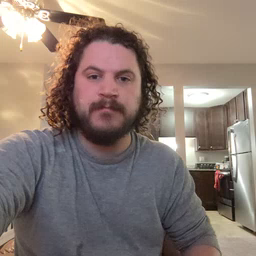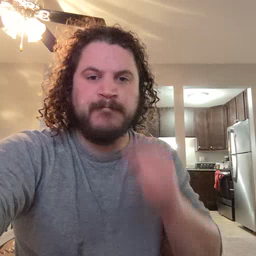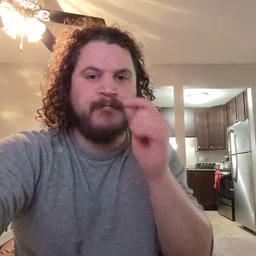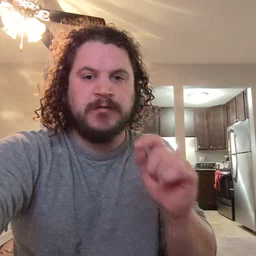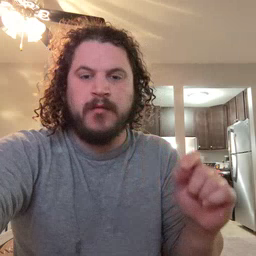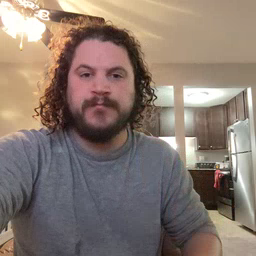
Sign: pencil